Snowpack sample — Loveland Pass, Silver Plume, Colorado, USA (1/12/25, 11:40 AM MST)
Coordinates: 39.66, -105.88
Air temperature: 7 °F
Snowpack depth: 140 cm
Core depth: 10 cm
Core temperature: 41 °F
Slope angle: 11°, slope face: 30°
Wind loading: high
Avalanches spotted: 2
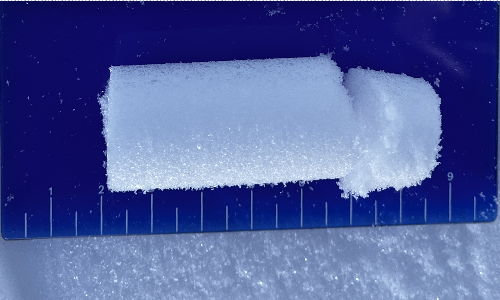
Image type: core
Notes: Pilot using slightly modified coring method that took too large segment for snow profile picturing, advised not to use in higher level models. Two avalanche on south face nearby, partially cloudy with light snow in the last 24 hours. Lots of wind loading on eastern features.